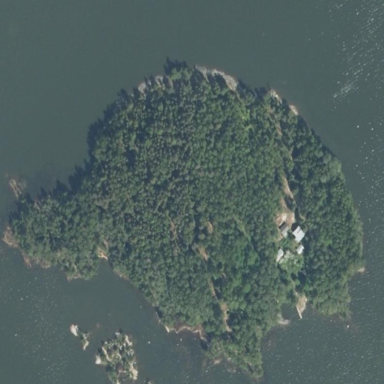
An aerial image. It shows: Island.